Field crop: tomato
Growth stage: 2
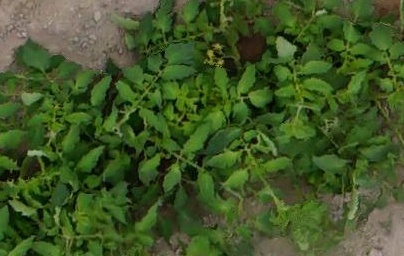
Species: tomato